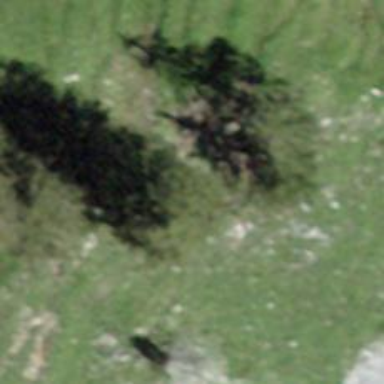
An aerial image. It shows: Single tag "natural: tree."